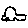
Label: car